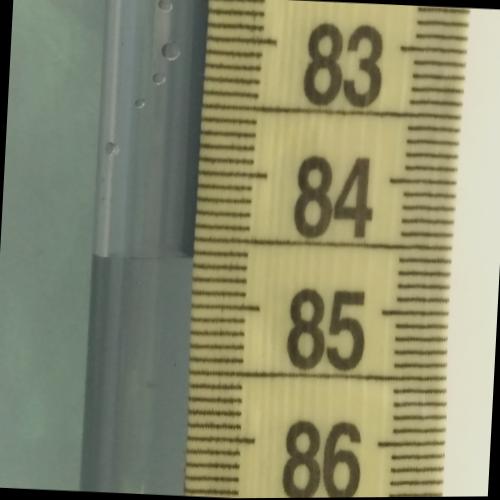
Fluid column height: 84.6 cm